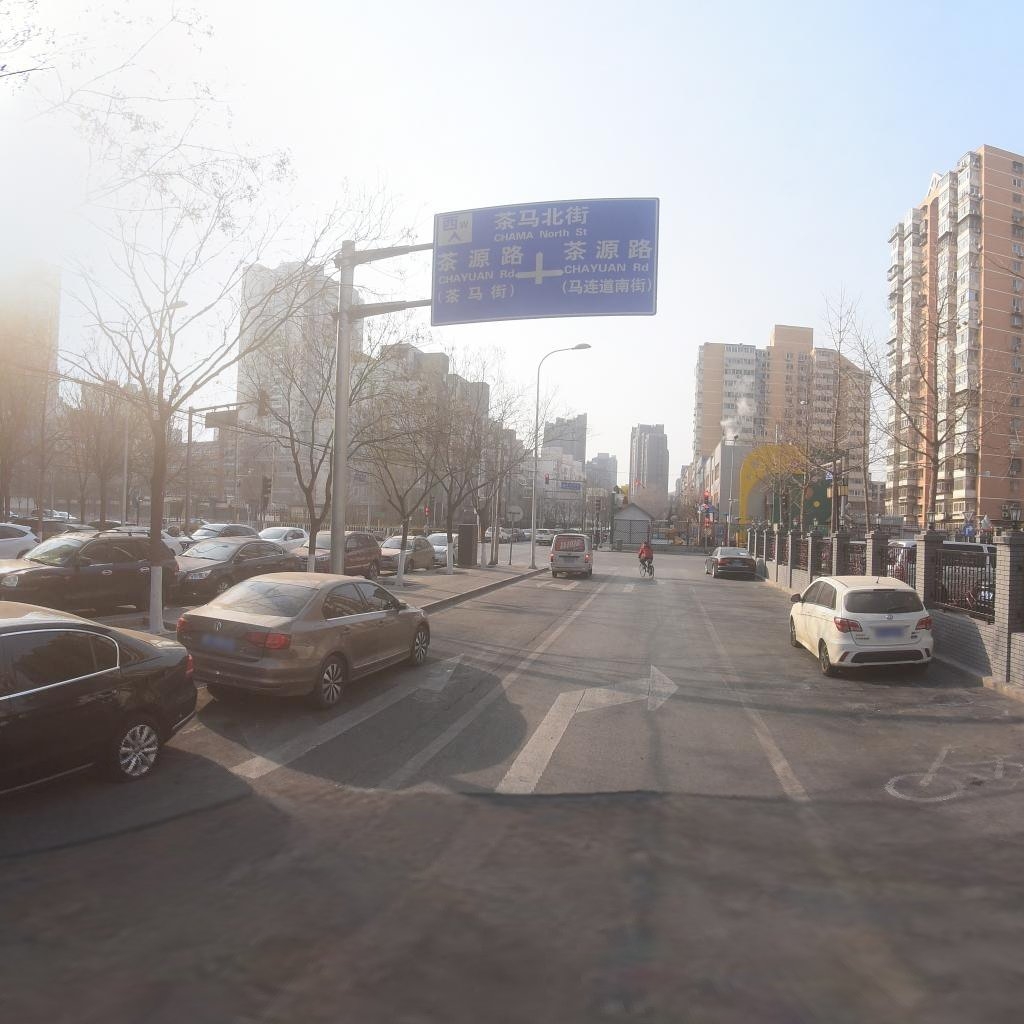
Region: Xicheng
Road damage annotations: longitudinal crack